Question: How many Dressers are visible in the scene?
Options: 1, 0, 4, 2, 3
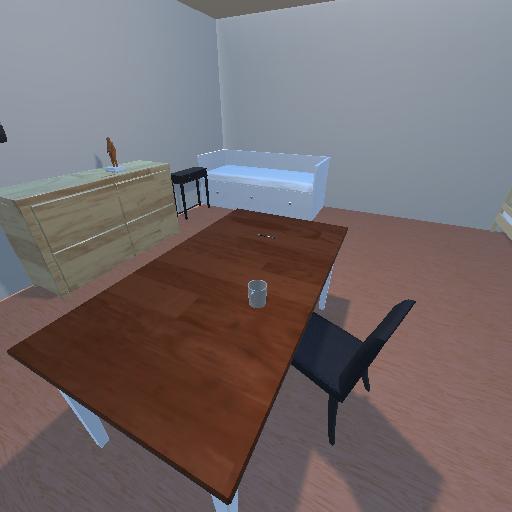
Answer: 1